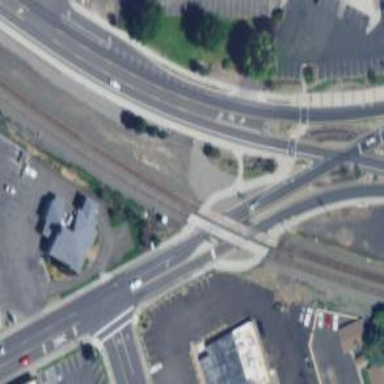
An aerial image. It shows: Crossing for the railway.